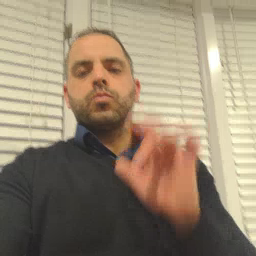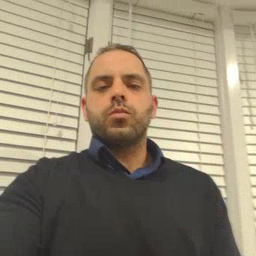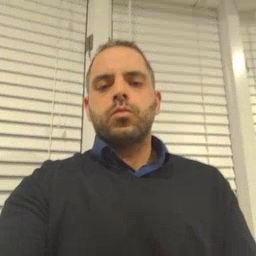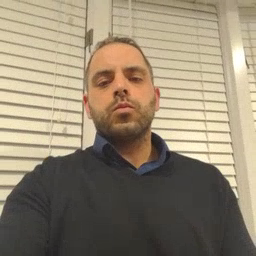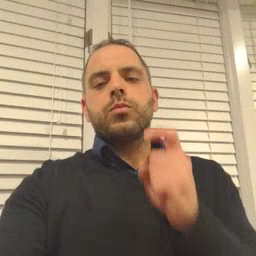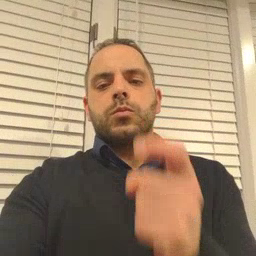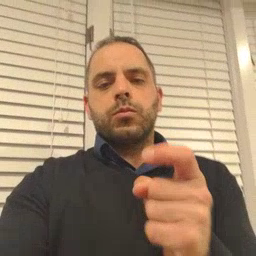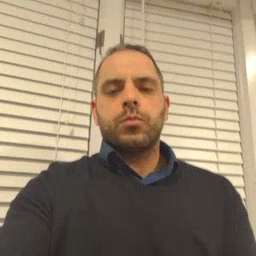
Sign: gift